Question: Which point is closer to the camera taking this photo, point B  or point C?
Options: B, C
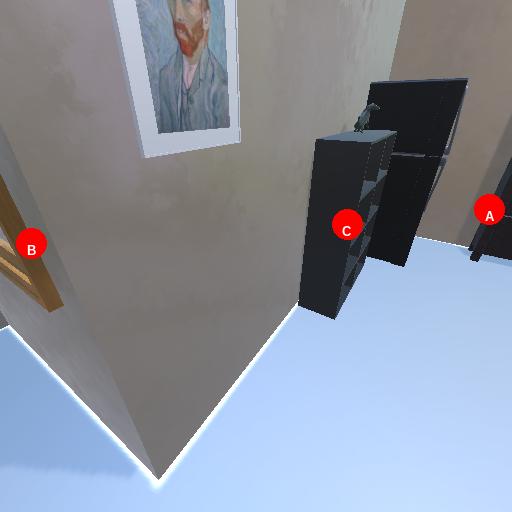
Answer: B